Question: I recently rewrote the lighting engine in a project I've been working on and noticed that I am getting banding on textures, and only in one direction per face.
The lighting engine is now deferred rendering, so it is composed of 3 textures processed as scene data. Could this be the cause of the texture banding?
Here is a screenshot:

It only seems to occur where the lighting is close.
If it helps, my 3 textures are in the following formats:
'''
World fragment position: GL_RGBA16F - GL_FLOAT
World normal direction: GL_RGBA16F - GL_FLOAT
Fragment diffuse texture: GL_RGBA - GL_UNSIGNED_INT
'''
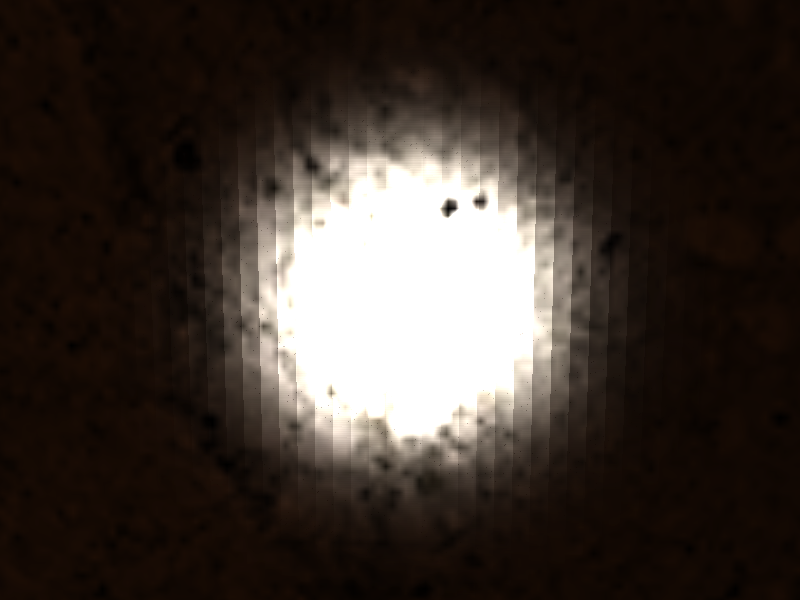
Answer: Thanks to ratchet freak and Andon M. Coleman.
Ratchet freak pointed out that it was probably a rounding error in the angle at which the light hits the surface (leading to a low dot product between normal and direction).
The cause was that the internal format of the normal direction texture was set to GL_RGBA16F - 16 bit floats which caused the rounding. Setting the format to GL_RGBA32F fixed the rounding by holding 32 bit floats.
Andon M. Coleman pointed out that I should stop using GL_RGBA as an internal format because it is ambiguous and that GL_RGBA8 was appropriate